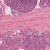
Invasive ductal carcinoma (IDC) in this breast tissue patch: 0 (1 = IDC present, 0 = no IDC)